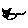
Label: cat